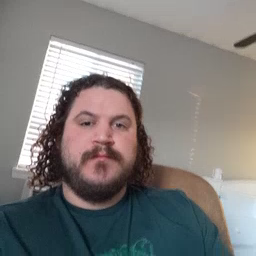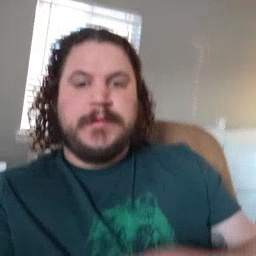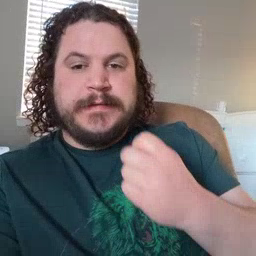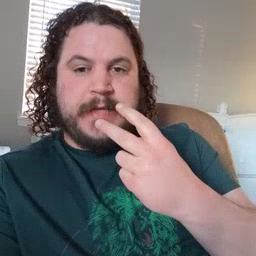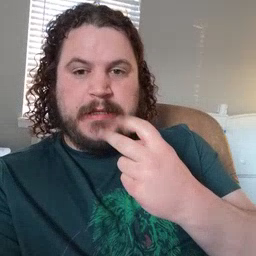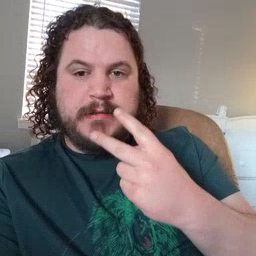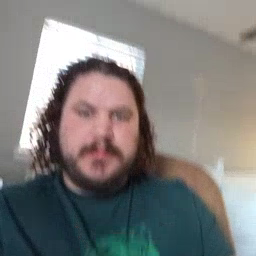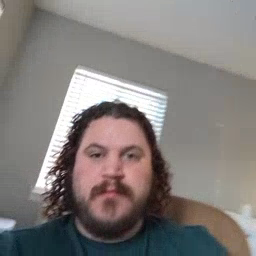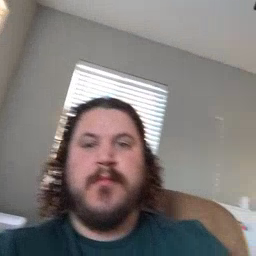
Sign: snack